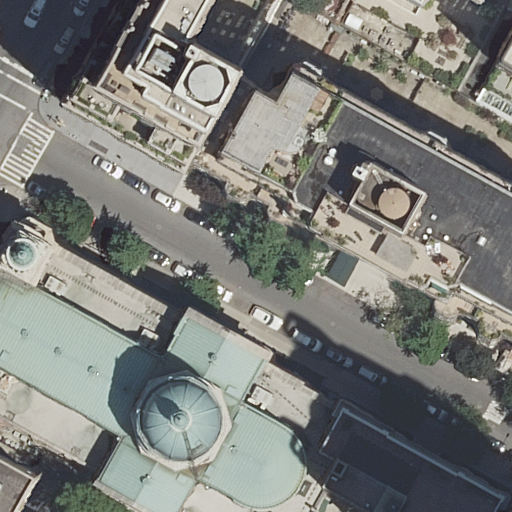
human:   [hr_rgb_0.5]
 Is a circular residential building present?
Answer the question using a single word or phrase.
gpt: no

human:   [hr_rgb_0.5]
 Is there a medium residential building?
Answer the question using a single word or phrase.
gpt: yes

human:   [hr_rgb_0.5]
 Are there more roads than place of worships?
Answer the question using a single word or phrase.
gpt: yes

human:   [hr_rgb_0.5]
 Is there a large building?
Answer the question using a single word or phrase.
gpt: yes

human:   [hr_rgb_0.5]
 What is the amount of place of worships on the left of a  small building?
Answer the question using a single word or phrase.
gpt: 1

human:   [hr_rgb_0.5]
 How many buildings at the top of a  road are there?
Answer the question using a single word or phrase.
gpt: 3

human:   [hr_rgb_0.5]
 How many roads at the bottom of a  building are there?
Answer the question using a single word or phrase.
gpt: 1

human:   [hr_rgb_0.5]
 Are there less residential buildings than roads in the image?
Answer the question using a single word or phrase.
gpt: no

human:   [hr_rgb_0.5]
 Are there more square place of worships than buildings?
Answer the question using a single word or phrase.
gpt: no

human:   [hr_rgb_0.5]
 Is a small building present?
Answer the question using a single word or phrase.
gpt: yes

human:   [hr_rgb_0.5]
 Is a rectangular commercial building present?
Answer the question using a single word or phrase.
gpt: no

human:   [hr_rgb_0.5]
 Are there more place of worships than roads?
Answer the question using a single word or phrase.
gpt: no

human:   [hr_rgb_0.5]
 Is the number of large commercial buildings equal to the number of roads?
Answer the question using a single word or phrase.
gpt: no

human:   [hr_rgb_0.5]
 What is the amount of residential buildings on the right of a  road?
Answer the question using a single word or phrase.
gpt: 6

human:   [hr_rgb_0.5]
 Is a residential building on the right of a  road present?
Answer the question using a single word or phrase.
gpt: yes

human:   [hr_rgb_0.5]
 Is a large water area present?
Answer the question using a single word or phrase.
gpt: no

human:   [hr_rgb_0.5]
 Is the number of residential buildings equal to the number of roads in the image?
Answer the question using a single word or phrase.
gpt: no

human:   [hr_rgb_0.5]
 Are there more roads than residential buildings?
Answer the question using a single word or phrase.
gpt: no

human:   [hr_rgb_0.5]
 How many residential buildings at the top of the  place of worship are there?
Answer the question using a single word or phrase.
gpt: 4

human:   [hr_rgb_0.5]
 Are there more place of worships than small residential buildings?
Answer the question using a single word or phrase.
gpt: no

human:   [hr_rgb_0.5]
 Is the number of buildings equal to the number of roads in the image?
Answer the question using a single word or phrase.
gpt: no

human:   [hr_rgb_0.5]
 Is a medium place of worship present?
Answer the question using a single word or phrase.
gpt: no

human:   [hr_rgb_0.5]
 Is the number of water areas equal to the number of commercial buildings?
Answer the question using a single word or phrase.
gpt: yes

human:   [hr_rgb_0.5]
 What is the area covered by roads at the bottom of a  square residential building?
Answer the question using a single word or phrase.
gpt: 0m2

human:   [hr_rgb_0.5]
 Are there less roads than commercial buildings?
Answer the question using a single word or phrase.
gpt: no

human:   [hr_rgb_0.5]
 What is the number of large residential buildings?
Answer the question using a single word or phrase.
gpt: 2

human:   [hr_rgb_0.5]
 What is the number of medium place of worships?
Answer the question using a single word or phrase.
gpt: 0

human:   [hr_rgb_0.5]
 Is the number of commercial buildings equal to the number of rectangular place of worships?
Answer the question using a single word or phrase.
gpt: yes

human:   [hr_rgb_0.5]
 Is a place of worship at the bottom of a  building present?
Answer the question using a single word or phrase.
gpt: yes

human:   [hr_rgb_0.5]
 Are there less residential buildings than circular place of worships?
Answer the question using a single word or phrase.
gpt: no

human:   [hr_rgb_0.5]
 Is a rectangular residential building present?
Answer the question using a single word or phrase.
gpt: yes

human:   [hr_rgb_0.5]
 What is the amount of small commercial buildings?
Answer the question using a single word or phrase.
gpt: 0

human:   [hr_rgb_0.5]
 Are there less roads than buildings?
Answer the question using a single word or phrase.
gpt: yes

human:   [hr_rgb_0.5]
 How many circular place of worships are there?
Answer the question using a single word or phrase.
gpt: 0

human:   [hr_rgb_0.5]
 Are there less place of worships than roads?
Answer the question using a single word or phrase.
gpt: yes

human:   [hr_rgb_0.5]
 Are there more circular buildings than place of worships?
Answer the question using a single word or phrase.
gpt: no

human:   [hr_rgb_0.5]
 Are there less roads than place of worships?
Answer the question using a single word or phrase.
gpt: no